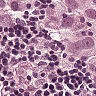
Metastatic tissue present: yes